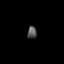
Tissue: prostate
Cell type: T cells
Senescence score: 0.2739
Nuclear area (px): 107
Mean DAPI intensity: 89.458